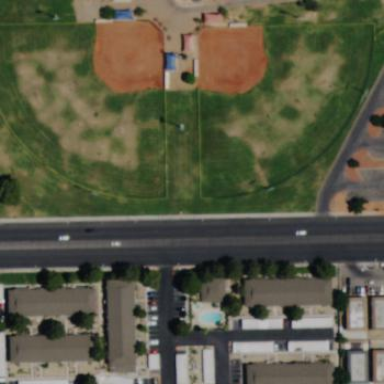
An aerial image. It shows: Baseball pitch for leisure land.